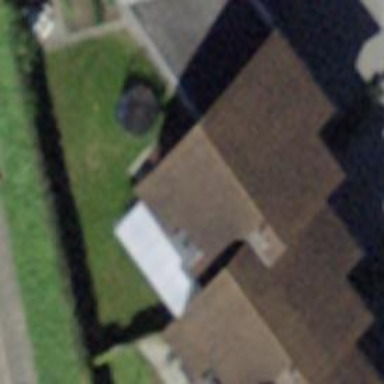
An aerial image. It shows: Gabled roof house.